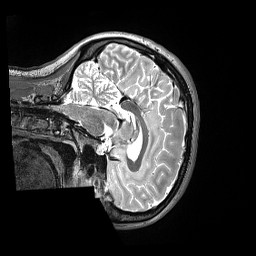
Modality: T2w
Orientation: sagittal